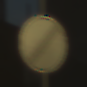
Verkehrszeichen: EndeSaemtlicherBegrenzungen
Umgebung: Outdoor, Suburban
Tageszeit: MorningAfternoon
Wetter: Clear
Licht: Natural
Jahreszeit: NotSpecified
Kontrast: HighContrast